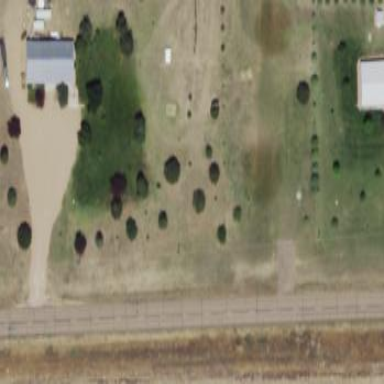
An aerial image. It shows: Cemetery.